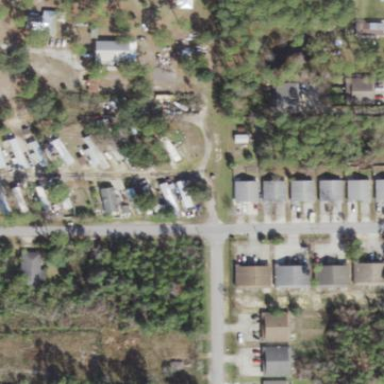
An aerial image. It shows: Residential area designated as trailer park.